Interaction volume radius: 5 \u00c5
Interaction volume height: 20 \u00c5
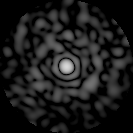
Disorder parameter: 0.8513